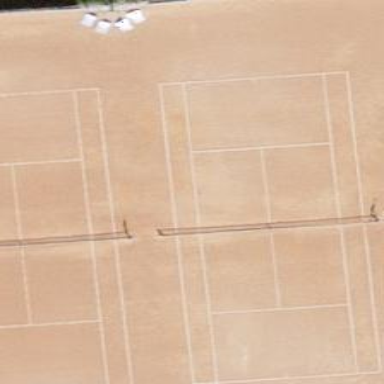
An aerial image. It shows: Tennis court in leisure pitch.